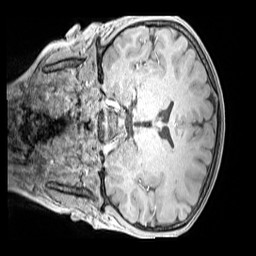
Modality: MP2RAGE
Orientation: coronal
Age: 11
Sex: male
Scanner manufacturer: siemens
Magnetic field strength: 3 T
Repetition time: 4 s
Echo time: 0.00299 s